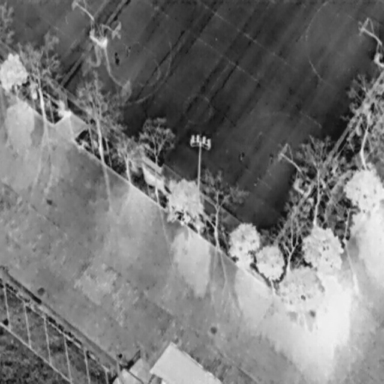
There are three People in the infrared image.